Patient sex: M
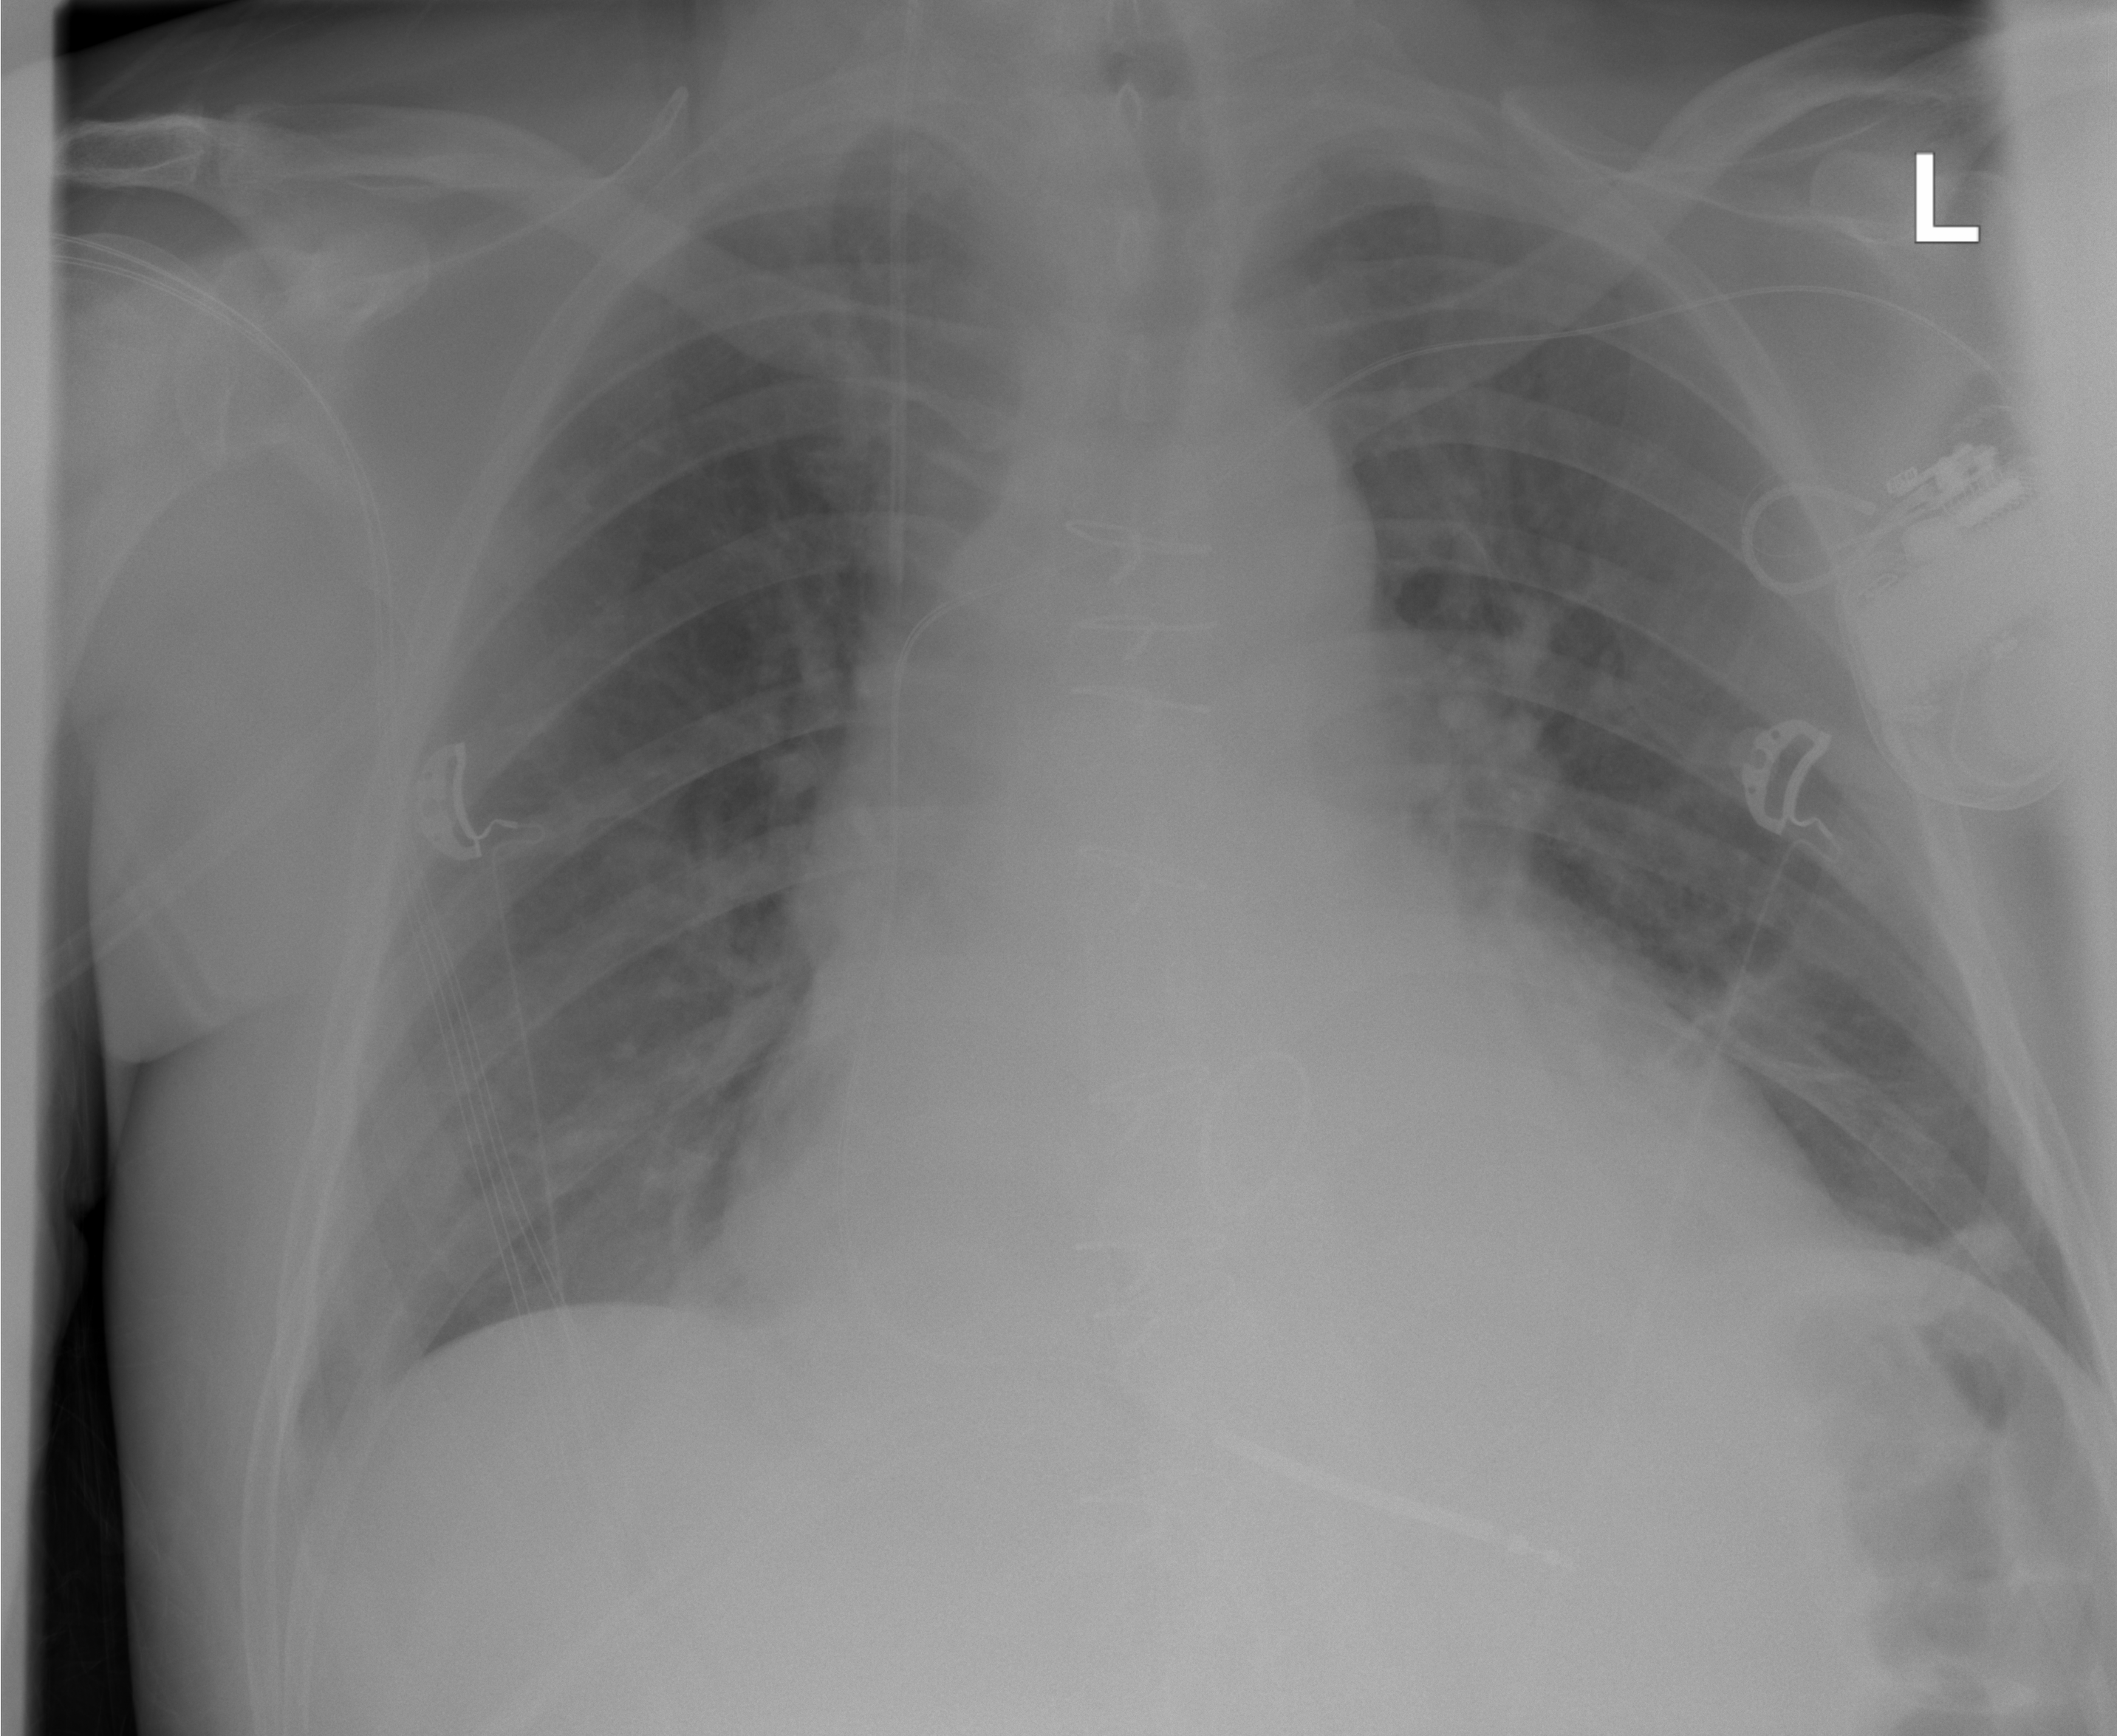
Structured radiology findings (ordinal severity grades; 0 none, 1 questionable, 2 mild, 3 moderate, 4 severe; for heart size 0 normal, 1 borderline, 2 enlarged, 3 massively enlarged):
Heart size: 2
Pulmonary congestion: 0
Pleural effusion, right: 1
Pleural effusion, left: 0
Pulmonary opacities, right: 0
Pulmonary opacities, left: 0
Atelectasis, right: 2
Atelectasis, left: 2